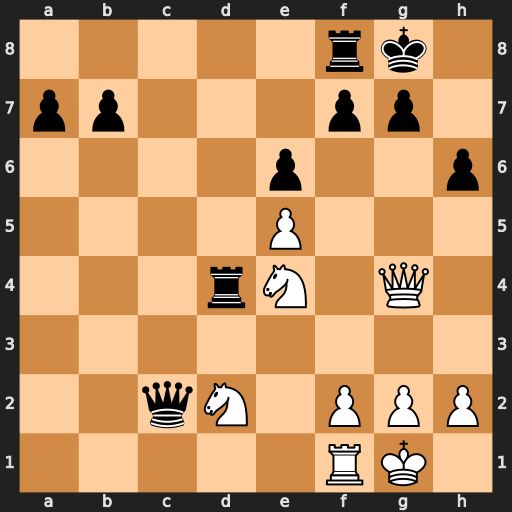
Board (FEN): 5rk1/pp3pp1/4p2p/4P3/3rN1Q1/8/2qN1PPP/5RK1
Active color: w
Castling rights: -
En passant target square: -
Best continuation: Nf6+ Kh8 Qxd4